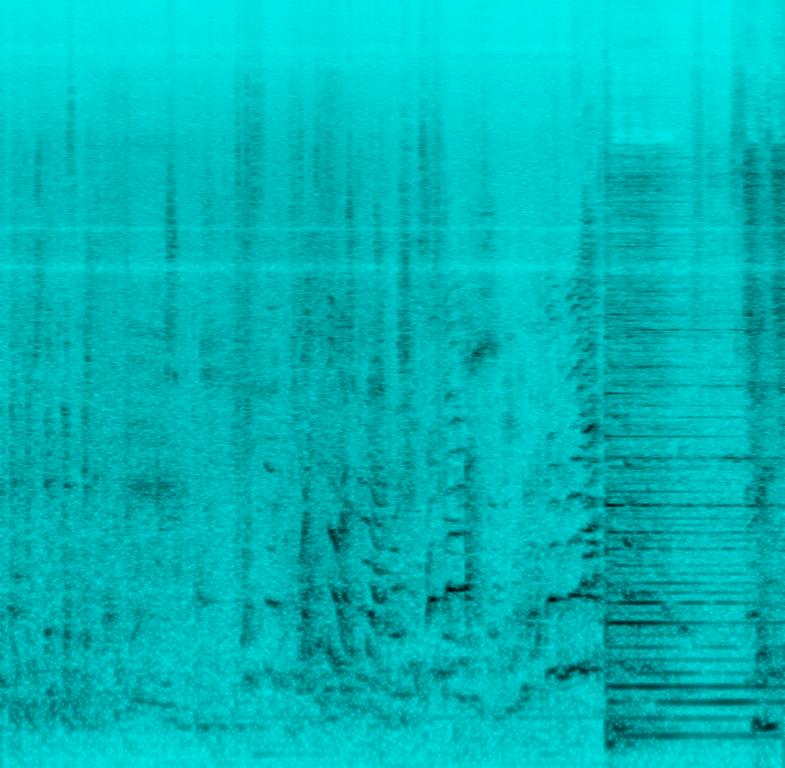
Kid voices are talking along with female voices. Then a background song starts playing a track containing acoustic drums, a piano and a female voice singing. The kids are singing along loudly, sounding cheerful. This song may be playing in a classroom full of kids.